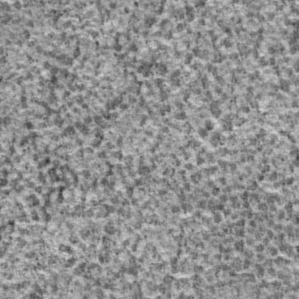
Label: frost